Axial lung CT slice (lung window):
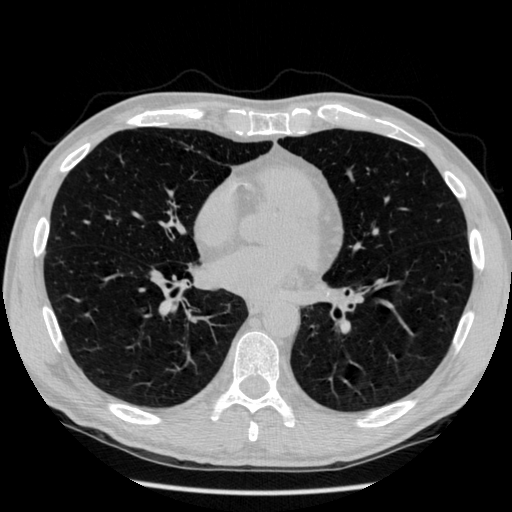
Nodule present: no